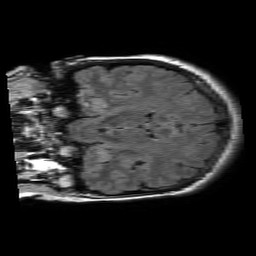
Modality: FLAIR
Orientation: coronal
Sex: female
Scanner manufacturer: philips
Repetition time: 11 s
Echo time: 0.125 s